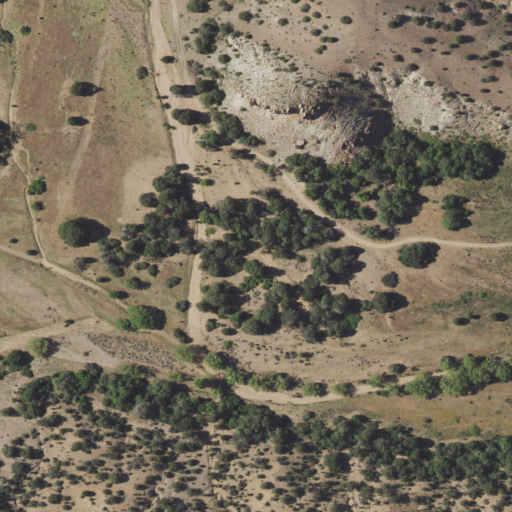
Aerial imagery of valley in New Mexico named Silver City Draw containing shrub, grassland, and evergreen forest